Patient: sex M, age 36
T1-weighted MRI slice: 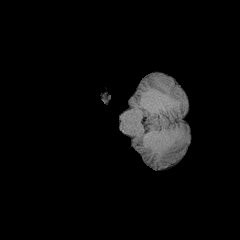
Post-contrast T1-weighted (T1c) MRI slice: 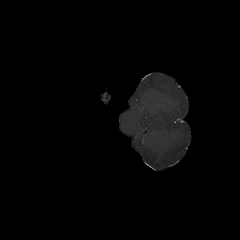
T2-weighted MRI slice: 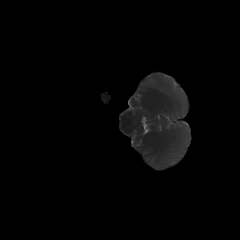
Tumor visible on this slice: no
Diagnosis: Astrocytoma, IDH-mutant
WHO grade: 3